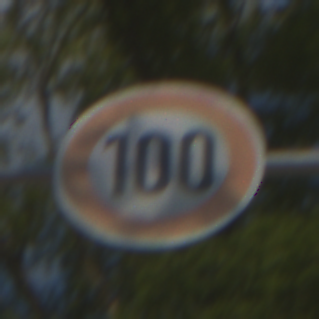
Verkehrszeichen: Geschwindigkeit100
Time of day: MorningAfternoon
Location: Outdoor (Nature)
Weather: PartlyCloudy
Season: NotSpecified
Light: Natural